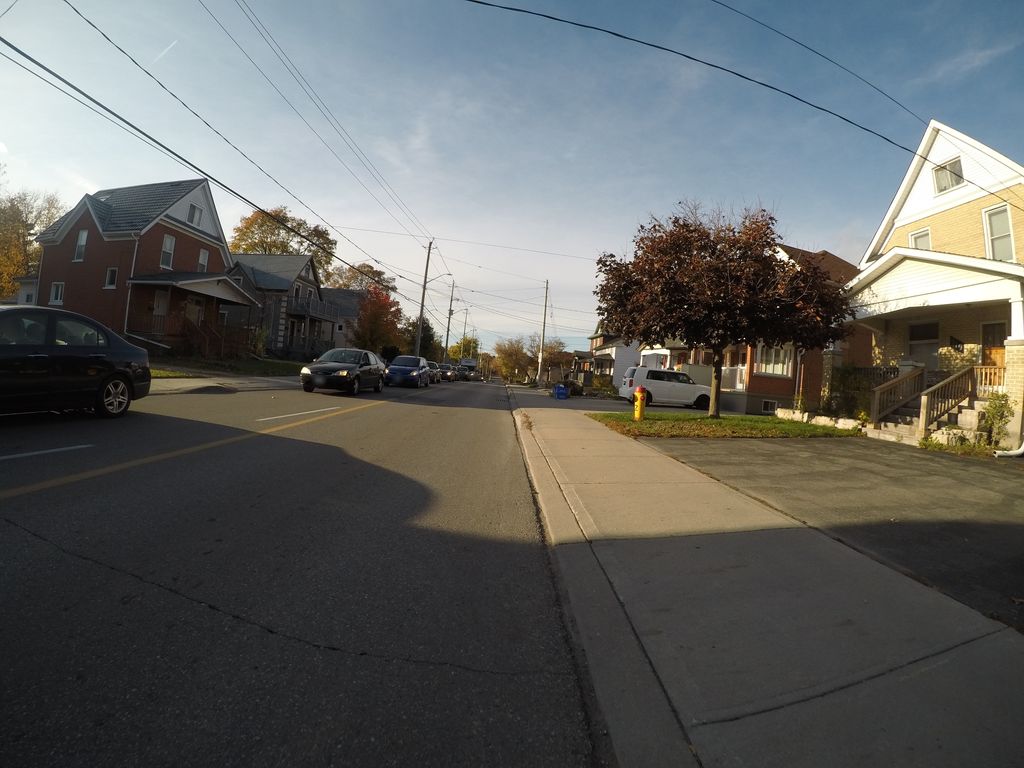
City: kitchener-waterloo